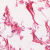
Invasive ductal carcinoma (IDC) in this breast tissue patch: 0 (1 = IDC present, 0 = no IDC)